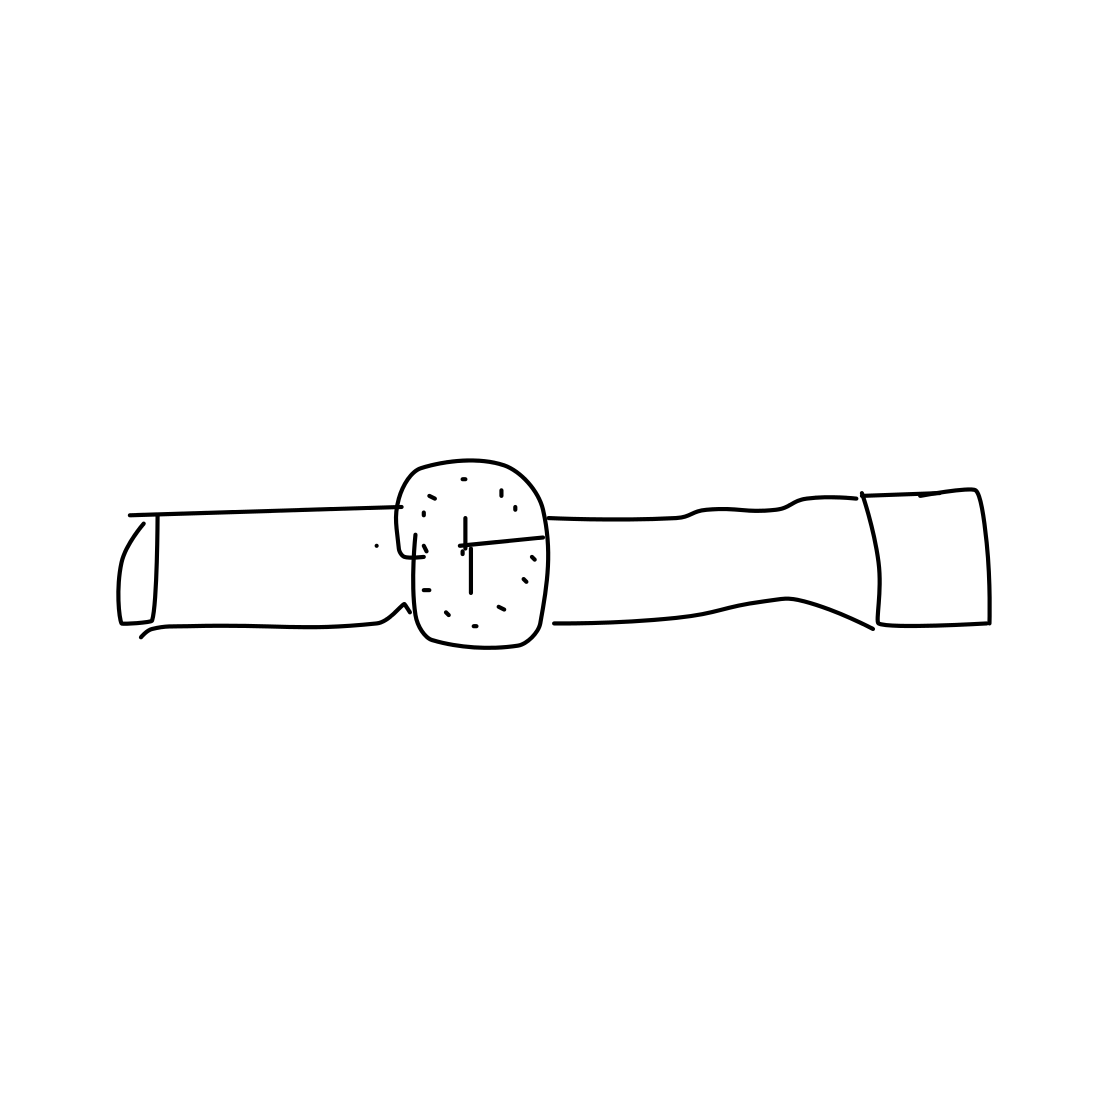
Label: wrist-watch